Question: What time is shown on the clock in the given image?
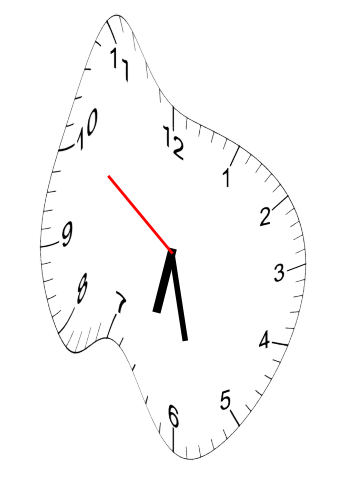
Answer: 06:27:51